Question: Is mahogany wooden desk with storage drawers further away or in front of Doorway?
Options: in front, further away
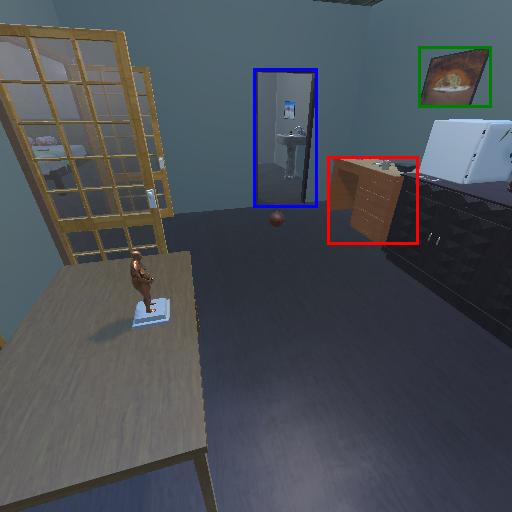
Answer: in front